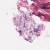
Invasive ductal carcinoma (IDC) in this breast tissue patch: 0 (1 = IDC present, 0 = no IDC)